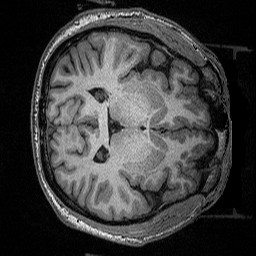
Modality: T1w
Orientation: axial
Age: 37
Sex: male
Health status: ill
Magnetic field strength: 3 T
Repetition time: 2.53 s
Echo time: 0.00331 s